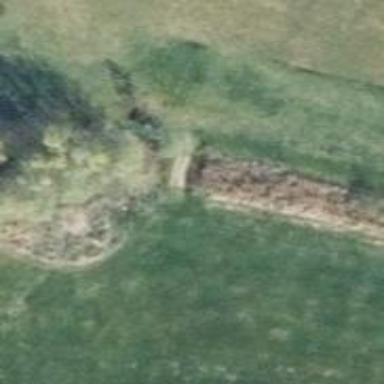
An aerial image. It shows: Aqueduct bridge over footway.